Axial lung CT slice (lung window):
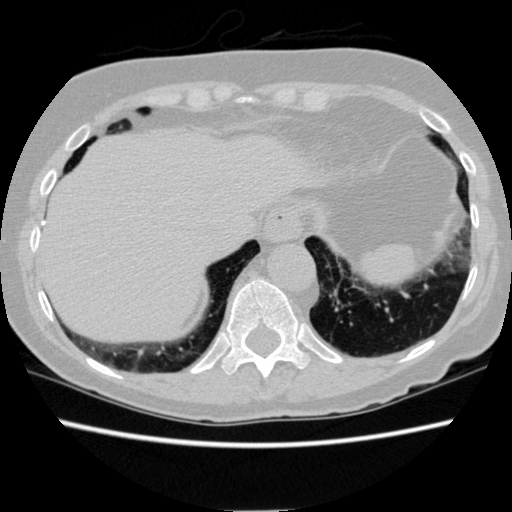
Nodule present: no